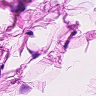
Metastatic tissue present: no